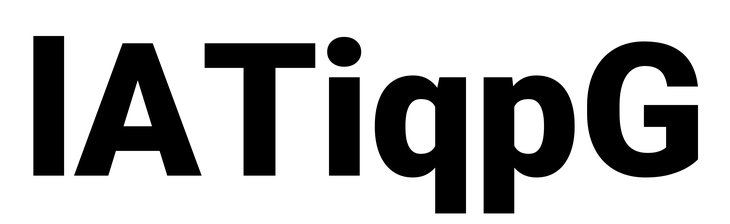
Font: Roboto_Black